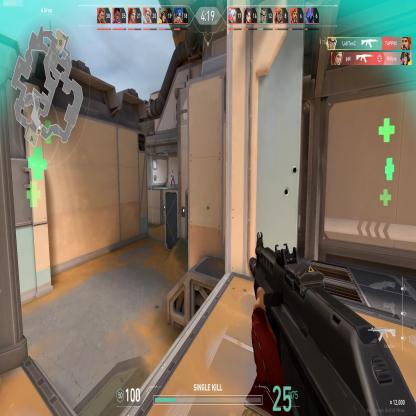
Label: enemy